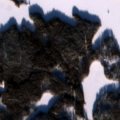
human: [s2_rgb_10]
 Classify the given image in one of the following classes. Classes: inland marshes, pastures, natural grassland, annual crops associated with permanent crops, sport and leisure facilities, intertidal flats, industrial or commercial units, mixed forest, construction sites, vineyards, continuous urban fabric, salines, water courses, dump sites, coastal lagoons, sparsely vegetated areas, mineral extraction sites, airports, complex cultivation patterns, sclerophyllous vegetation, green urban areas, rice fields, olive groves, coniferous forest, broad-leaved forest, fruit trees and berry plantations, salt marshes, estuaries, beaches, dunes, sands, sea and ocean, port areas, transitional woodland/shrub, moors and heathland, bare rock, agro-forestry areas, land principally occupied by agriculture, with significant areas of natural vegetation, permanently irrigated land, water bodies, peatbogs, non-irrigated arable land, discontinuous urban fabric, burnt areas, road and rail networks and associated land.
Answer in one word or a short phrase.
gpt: coniferous forest, mixed forest, water bodies